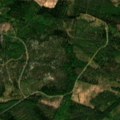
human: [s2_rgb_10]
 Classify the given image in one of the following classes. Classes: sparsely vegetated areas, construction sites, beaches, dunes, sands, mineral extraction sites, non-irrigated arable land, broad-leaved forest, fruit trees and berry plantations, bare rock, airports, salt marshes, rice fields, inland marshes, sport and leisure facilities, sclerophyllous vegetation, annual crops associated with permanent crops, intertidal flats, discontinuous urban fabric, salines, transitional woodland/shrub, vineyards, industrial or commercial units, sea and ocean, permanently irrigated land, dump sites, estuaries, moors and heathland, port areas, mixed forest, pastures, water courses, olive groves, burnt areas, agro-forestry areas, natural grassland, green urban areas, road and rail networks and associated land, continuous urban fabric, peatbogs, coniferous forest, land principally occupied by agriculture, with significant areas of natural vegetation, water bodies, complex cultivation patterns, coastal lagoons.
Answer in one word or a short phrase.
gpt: land principally occupied by agriculture, with significant areas of natural vegetation, coniferous forest, mixed forest, transitional woodland/shrub